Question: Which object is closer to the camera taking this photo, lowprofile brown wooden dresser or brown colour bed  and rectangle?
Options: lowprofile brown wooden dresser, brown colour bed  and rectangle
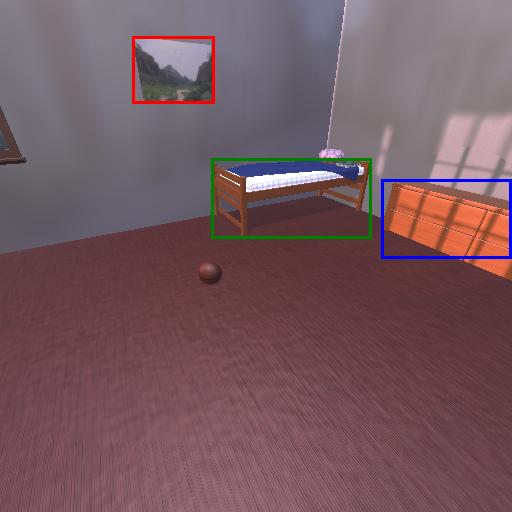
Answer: lowprofile brown wooden dresser